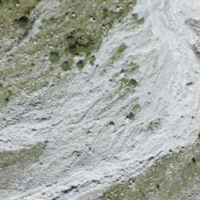
EUNIS habitat code: 31
Species observed at this site:
Oenanthe oenanthe